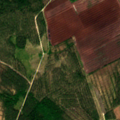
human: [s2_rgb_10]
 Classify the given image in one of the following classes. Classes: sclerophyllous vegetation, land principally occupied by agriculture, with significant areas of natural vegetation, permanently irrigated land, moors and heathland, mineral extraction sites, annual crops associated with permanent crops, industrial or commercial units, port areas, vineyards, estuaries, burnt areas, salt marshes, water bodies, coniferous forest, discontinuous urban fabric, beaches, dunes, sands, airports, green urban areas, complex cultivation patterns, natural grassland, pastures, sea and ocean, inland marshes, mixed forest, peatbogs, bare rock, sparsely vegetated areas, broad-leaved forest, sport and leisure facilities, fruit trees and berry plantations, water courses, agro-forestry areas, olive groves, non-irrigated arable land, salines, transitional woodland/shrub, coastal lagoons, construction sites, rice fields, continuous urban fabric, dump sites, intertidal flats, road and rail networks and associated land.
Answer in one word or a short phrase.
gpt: coniferous forest, mixed forest, peatbogs